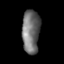
Tissue: lung
Cell type: Epithelial cells
Senescence score: 0.1816
Nuclear area (px): 755
Mean DAPI intensity: 111.25